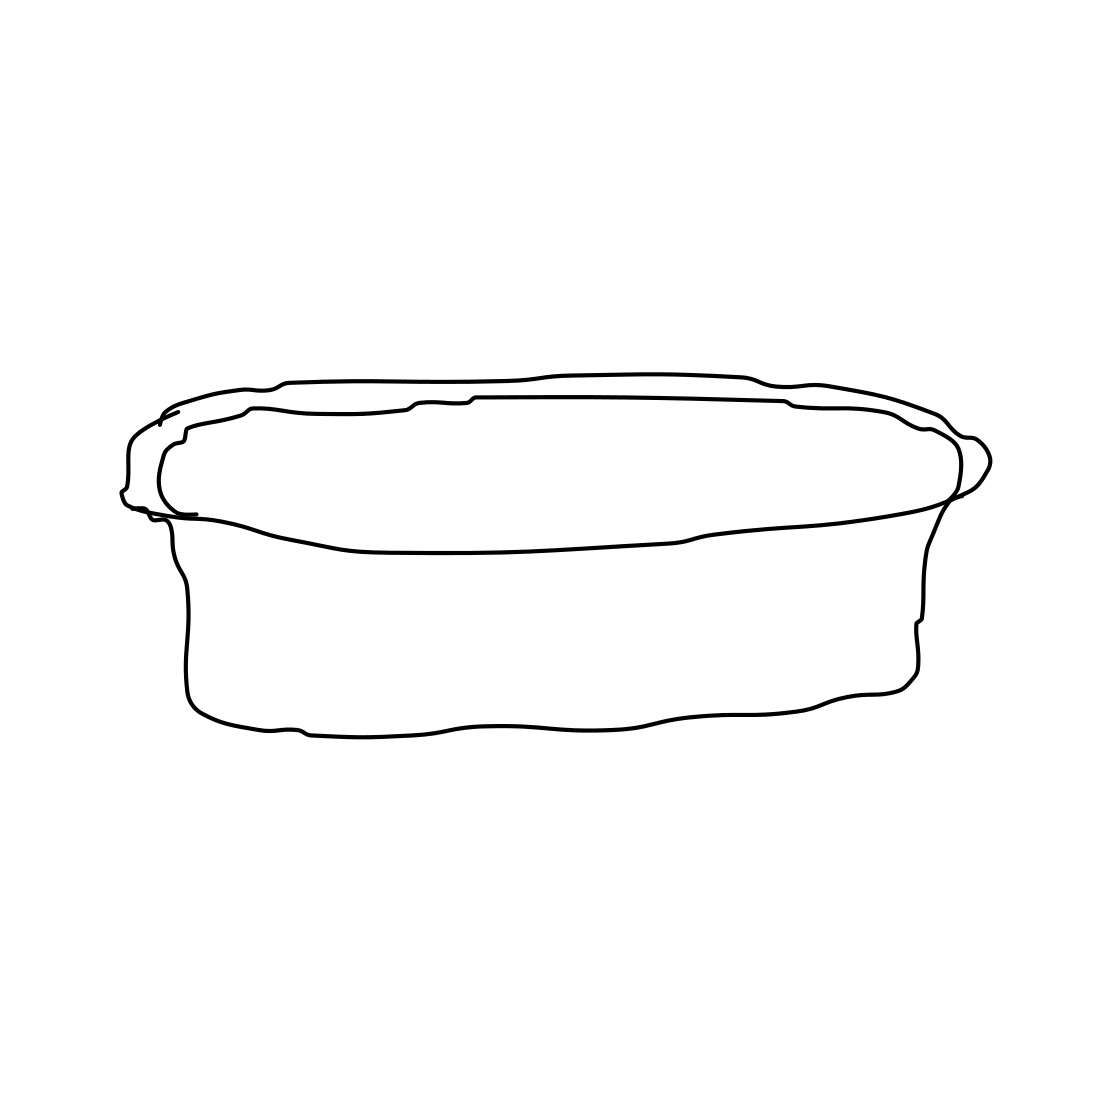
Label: bathtub